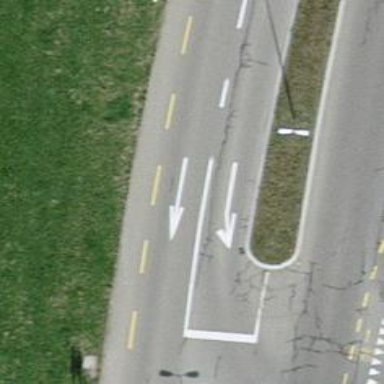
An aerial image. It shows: Secondary road with asphalt surface.